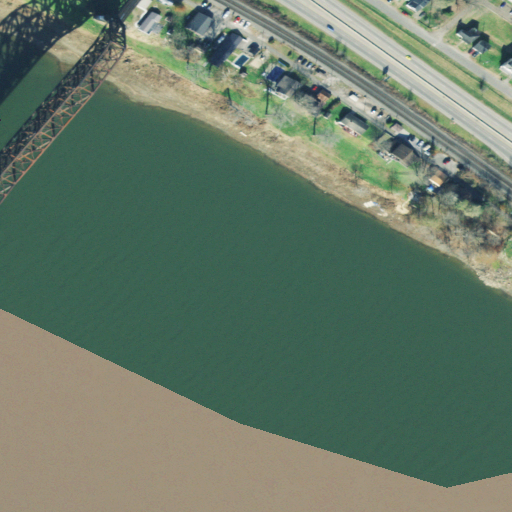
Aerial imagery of bar in Ohio named Little Scioto Bar containing open water, medium intensity development, low intensity development, grassland, open development, and pasture